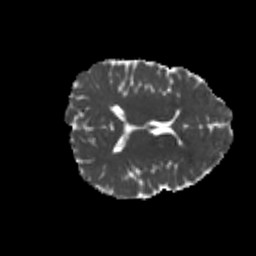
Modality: MD
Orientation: axial
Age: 22
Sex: female
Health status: healthy
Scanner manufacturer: philips
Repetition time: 7.393 s
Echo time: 0.08599 s